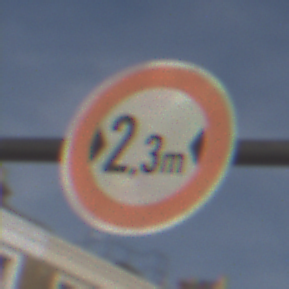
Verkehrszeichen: TatsaechlicheBreite2Komma3
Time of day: MorningAfternoon
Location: Outdoor (Urban)
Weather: PartlyCloudy
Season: NotSpecified
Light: Natural